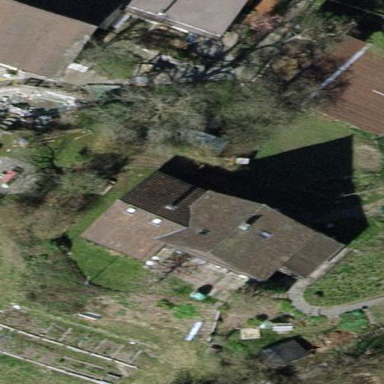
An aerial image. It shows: Detached building with gabled roof.